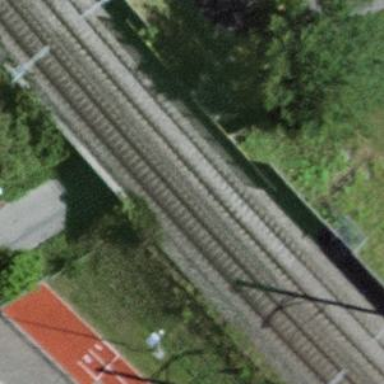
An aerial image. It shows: Single-track railway bridge with electrified contact line.